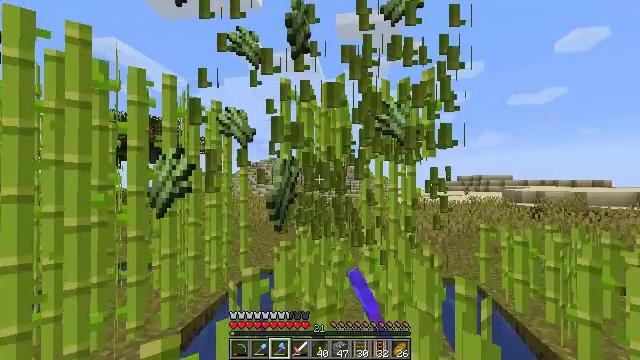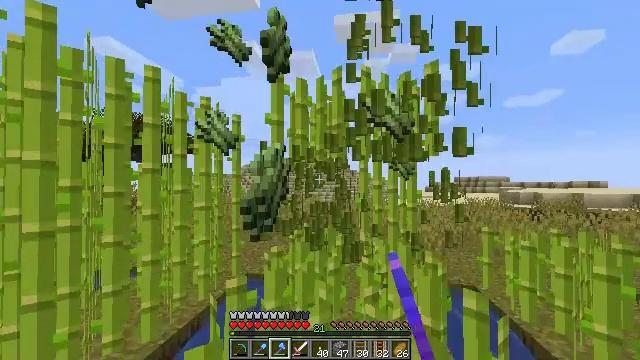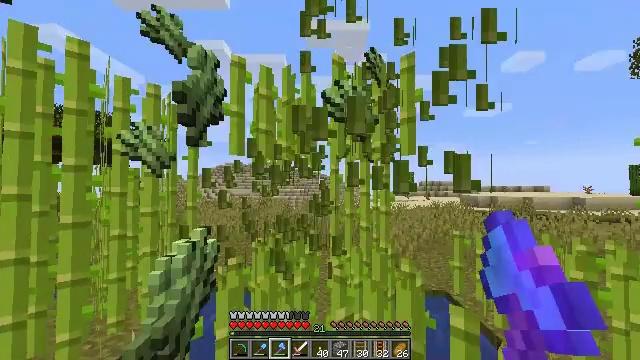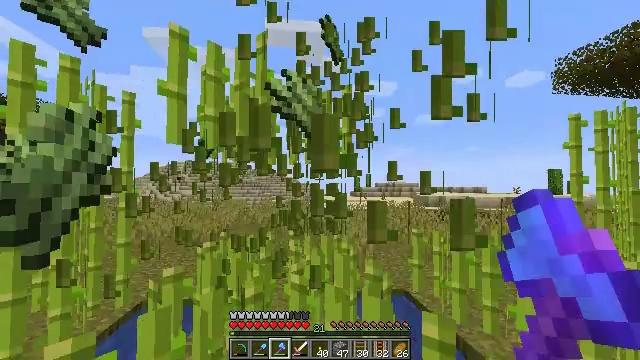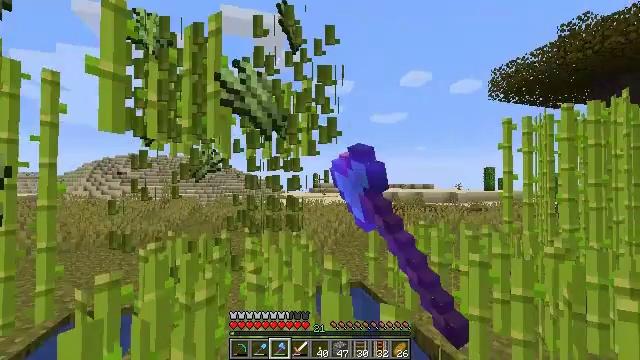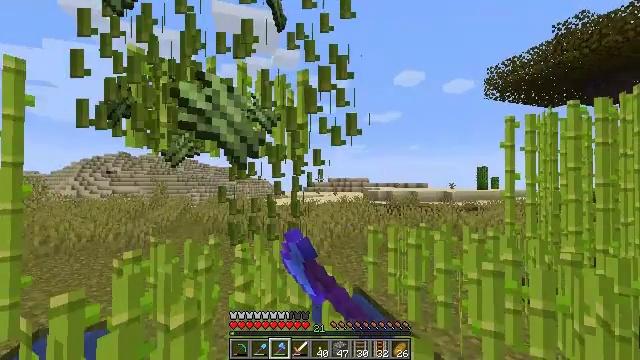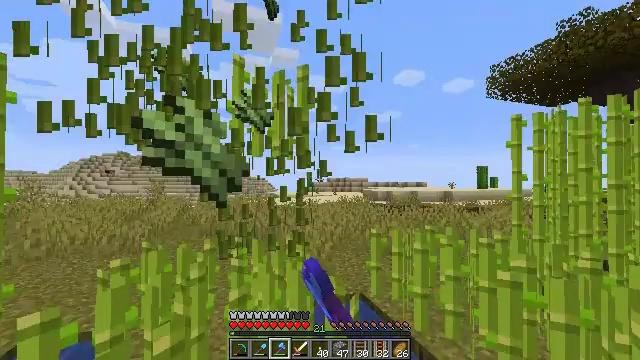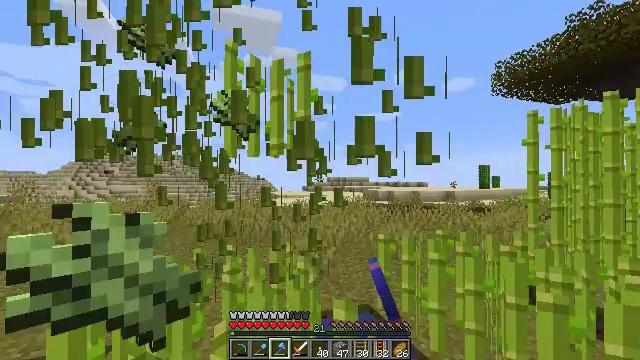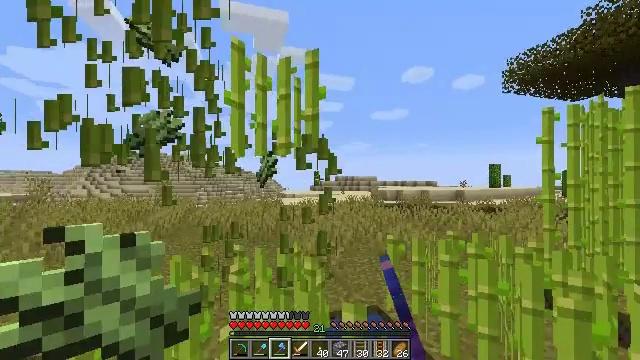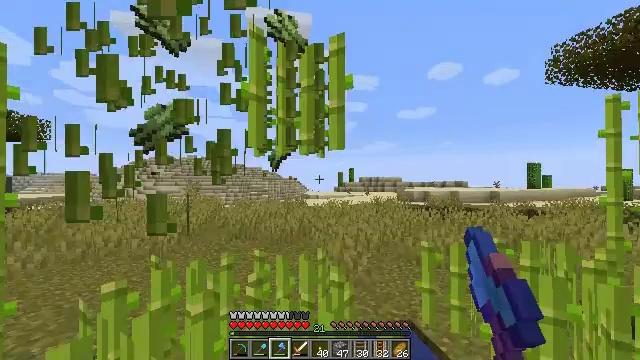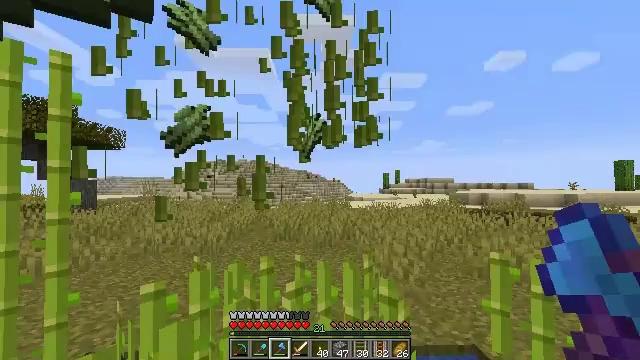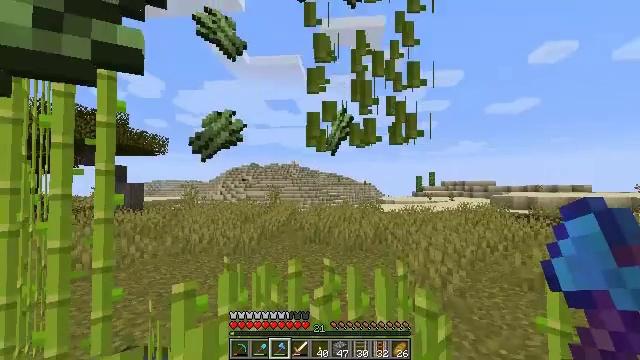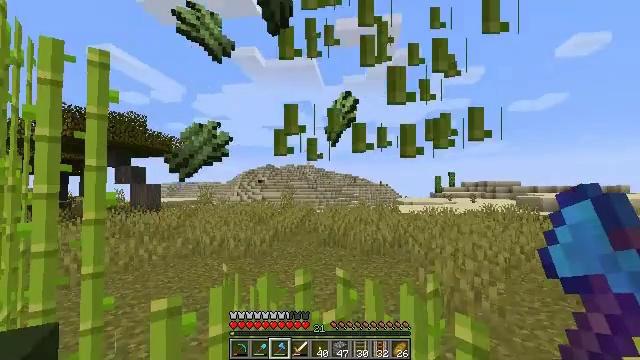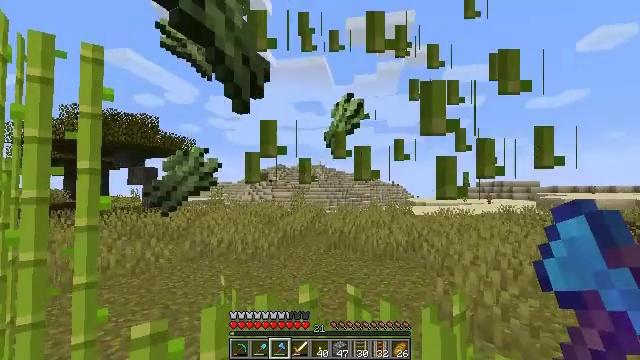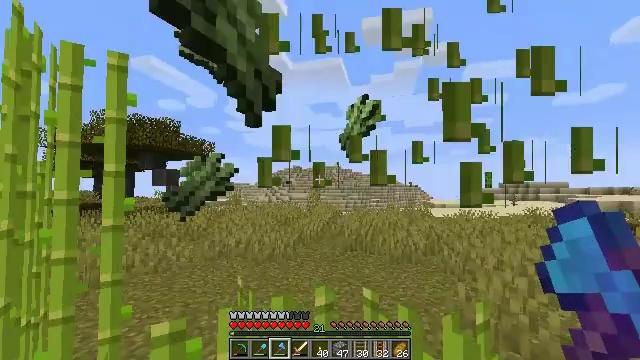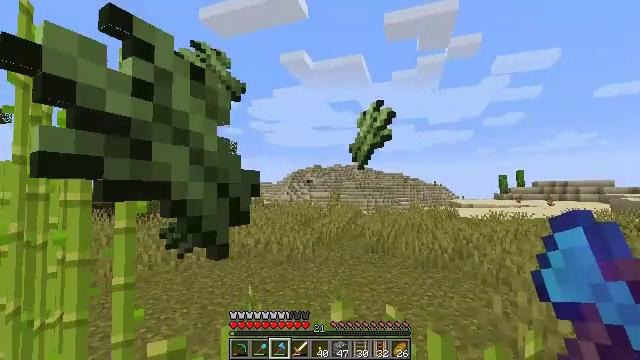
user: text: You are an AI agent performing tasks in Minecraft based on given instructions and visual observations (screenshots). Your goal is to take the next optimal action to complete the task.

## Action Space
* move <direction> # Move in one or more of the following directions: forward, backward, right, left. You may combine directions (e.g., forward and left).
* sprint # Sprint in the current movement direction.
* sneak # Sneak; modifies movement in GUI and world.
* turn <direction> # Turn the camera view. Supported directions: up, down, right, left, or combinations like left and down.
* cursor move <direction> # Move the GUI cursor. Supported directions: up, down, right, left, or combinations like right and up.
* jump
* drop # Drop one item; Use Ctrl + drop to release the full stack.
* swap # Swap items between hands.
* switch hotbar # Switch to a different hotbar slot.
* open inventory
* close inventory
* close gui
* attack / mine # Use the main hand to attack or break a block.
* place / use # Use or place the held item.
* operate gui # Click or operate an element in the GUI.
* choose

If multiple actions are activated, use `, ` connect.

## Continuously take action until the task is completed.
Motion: motion action
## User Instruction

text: Break the sugar cane.
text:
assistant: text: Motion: move forward, attack / mine
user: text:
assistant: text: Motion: move forward, turn right, attack / mine
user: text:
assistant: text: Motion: move forward, turn right, attack / mine
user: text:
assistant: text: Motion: move forward, turn right, attack / mine
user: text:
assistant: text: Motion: move forward, turn right, attack / mine
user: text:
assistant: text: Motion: move forward, attack / mine
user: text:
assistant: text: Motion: move forward, attack / mine
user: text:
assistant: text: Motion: move forward, turn left, attack / mine
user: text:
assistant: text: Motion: move forward, turn left, attack / mine
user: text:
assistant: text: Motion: move forward, turn left, attack / mine
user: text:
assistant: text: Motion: move forward, turn left, attack / mine
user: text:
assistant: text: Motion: move forward, turn left, attack / mine
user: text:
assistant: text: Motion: move forward, turn left, attack / mine
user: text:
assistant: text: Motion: move forward, turn left, attack / mine
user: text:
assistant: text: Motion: move forward, turn left, attack / mine
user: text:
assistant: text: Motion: move forward, turn left, attack / mine
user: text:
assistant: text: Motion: move forward, attack / mine
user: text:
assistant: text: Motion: move forward
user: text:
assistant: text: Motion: move forward
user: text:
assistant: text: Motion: move forward, turn left
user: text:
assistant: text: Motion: move forward, turn left
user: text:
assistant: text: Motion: move forward, turn left and down
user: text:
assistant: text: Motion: move forward and move right, turn left and down
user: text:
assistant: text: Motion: move forward and move right, turn left and down
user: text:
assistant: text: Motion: move forward and move right, turn left and down
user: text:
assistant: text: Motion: move forward and move right, turn left and down
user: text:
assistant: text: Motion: move forward and move right, turn left
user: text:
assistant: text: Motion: turn left
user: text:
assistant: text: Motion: turn left
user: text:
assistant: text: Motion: turn left